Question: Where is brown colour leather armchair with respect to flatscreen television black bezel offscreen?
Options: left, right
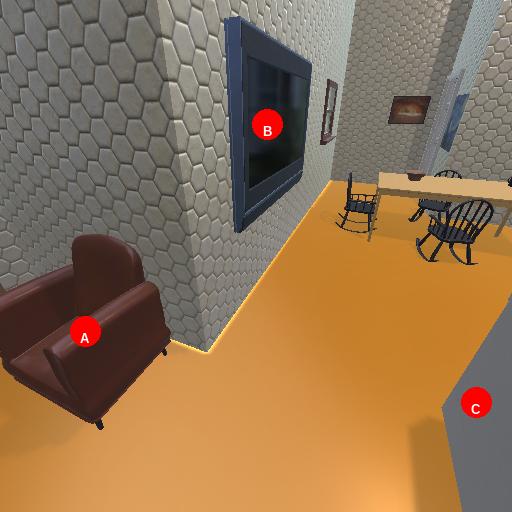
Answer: left